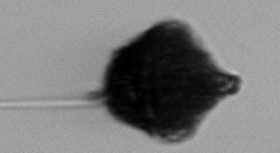
Label: Gonyaulax